Question: Here are my View Controllers:

There is a modal segue between the initial view controller and the root of the navigation controller.
As you can see the Tab Views are sharing the 'Back' Button.
This is done through the navigation controller.
When I run the following command:
'''
self.dismissViewControllerAnimated(true, completion: nil)
'''
when 'Back' is clicked, nothing happens.
I believe this brings you back to the root of the Navigation Controller, which essentially does nothing.
So how do I make the 'Back' button bring me back to first, initial View Controller.
Thanks !
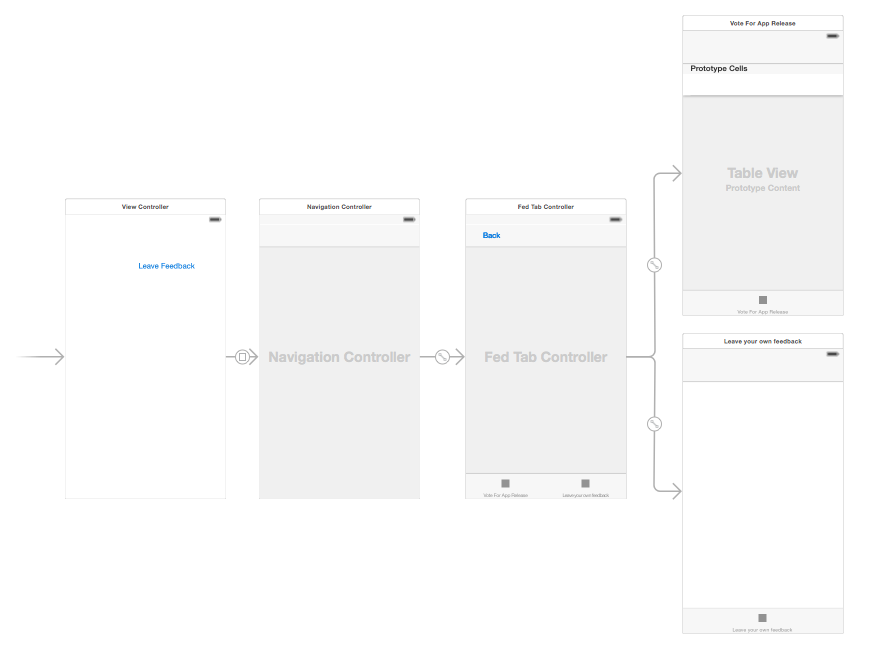
Answer: Unwind by using an unwind segue.
Place this in your initial ViewController:
'''
@IBAction func unwindToSegue (segue : UIStoryboardSegue) {}
'''
And then ctrl-drag from your button to the "Exit" symbol of your TabViewController. The method 'unwindToSegue' should show up, so pick it.